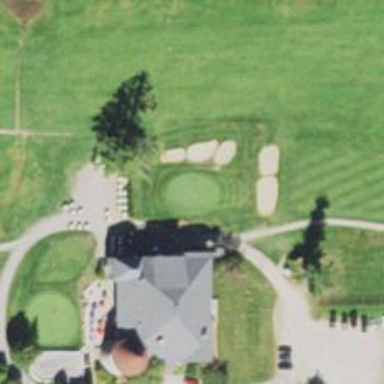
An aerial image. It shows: View of golf hole.